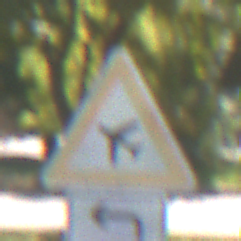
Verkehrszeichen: FlugbetriebRechts
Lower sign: RichtungsangabeDurchPfeile2
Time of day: Midday
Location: Outdoor (Urban)
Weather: Clear
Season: NotSpecified
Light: Natural